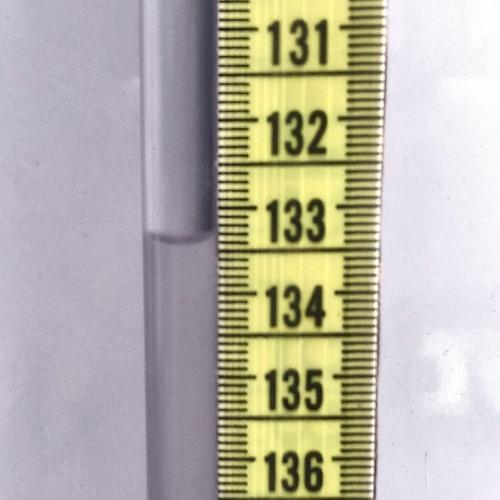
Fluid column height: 133.3 cm